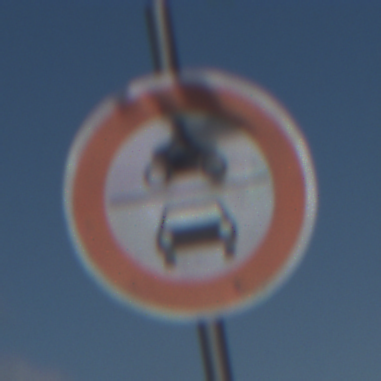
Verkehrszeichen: VerbotKraftfahrzeuge
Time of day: MorningAfternoon
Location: Outdoor (Suburban)
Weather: PartlyCloudy
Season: NotSpecified
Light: Natural